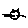
Label: cat